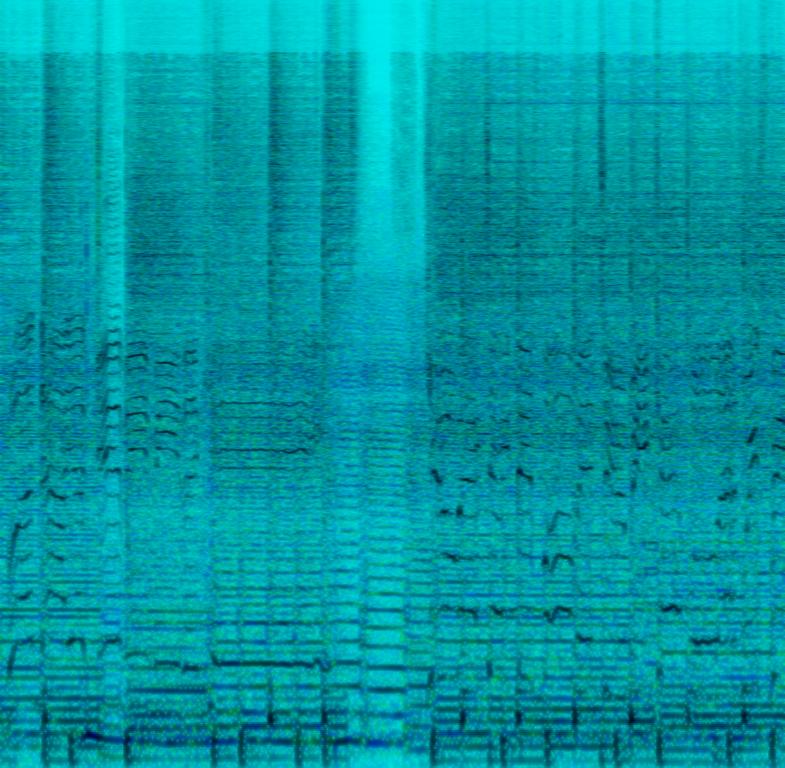
A male singer sings this rock melody with backup singers in vocal harmony. The song is fast tempo with a strong drumming rhythm , percussive bass line, amplified guitar playing lead. The song is energetic and romantic. The song is a retro rock song with average audio quality.